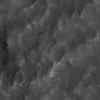
Label: not_dusty